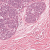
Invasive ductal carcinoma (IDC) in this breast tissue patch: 0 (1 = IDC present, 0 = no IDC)